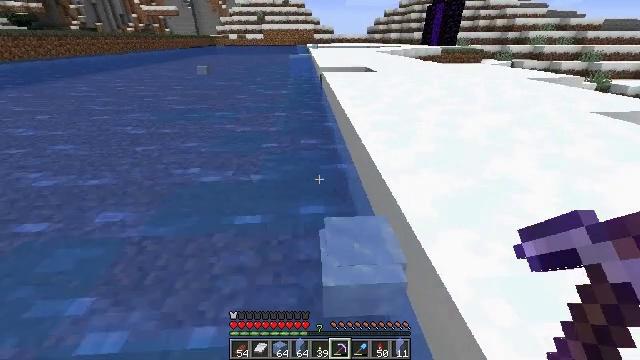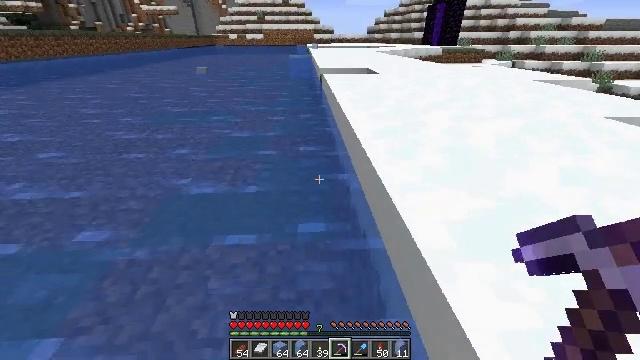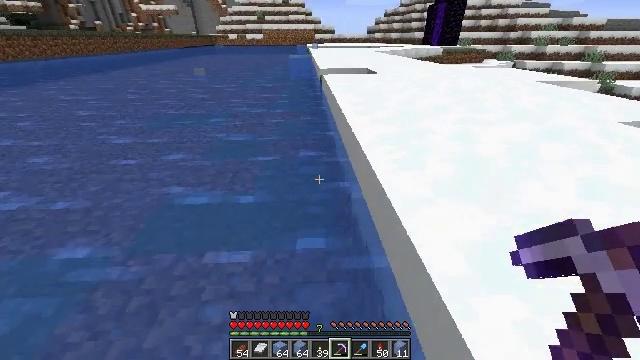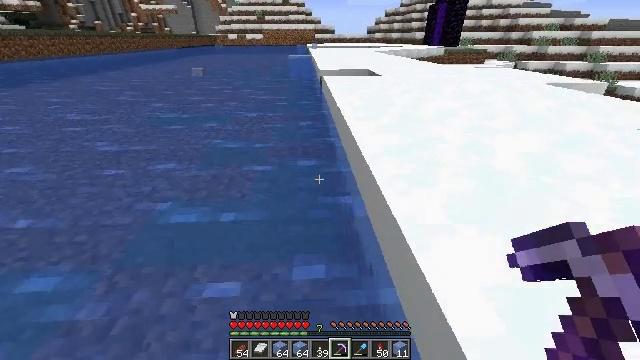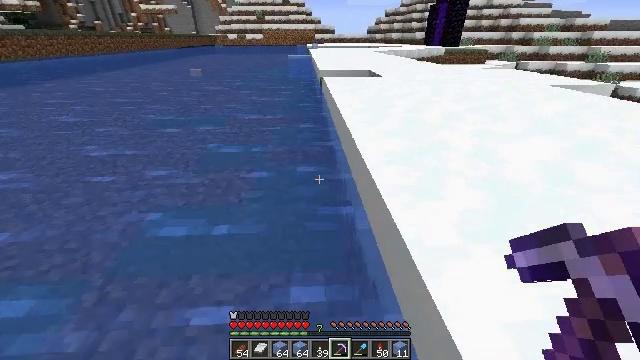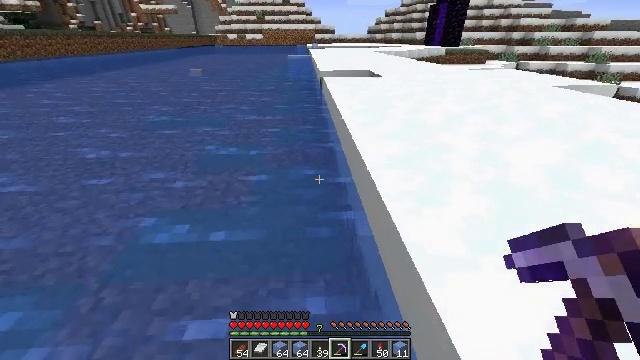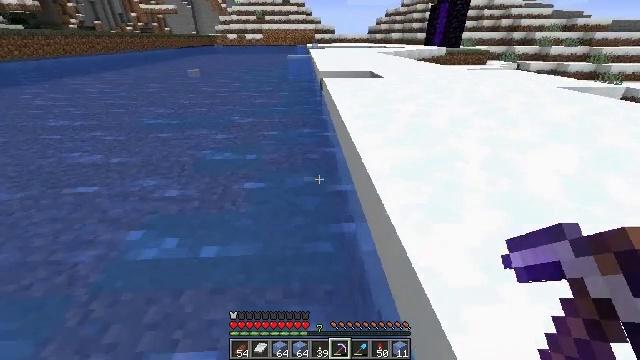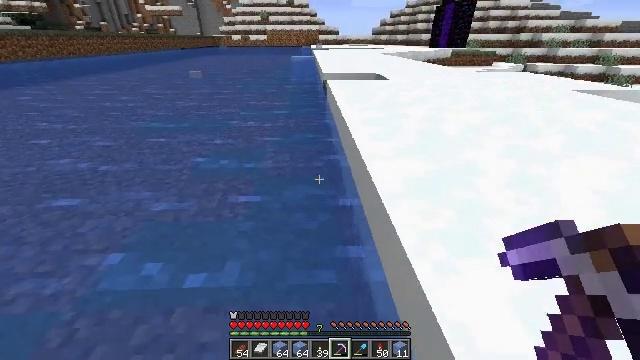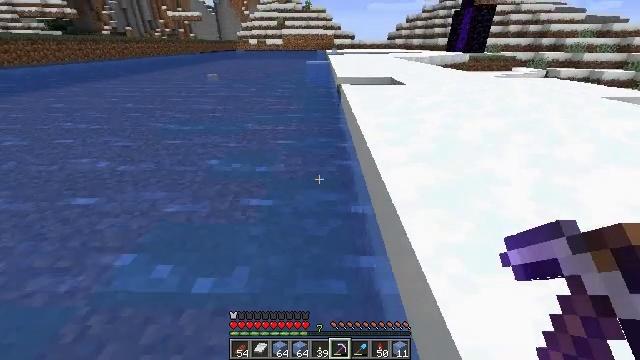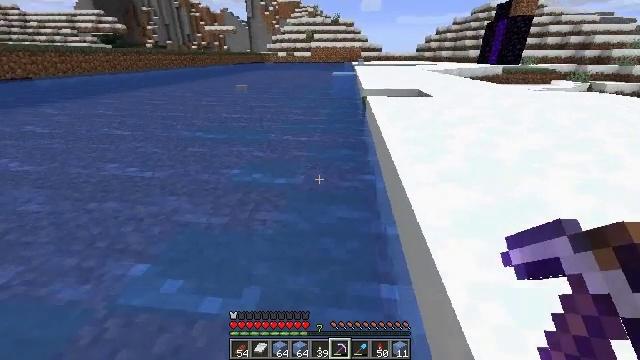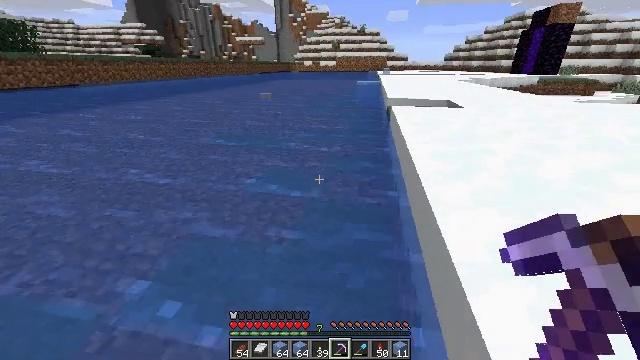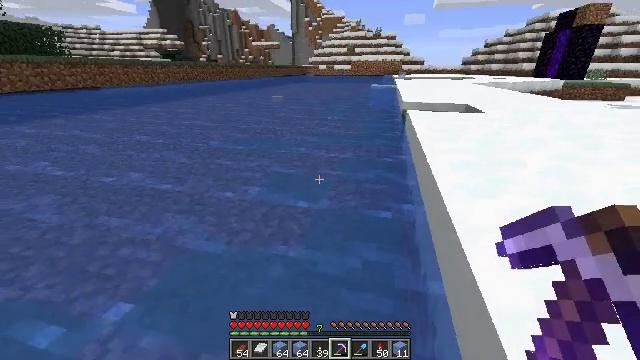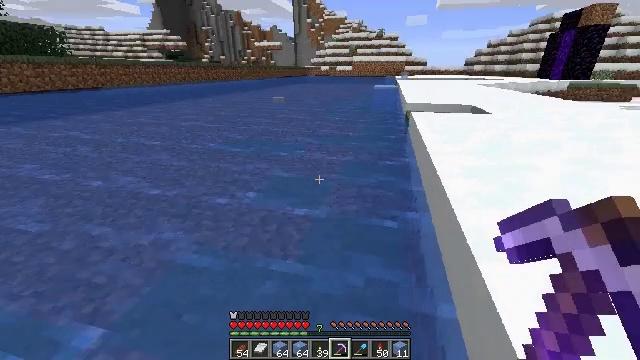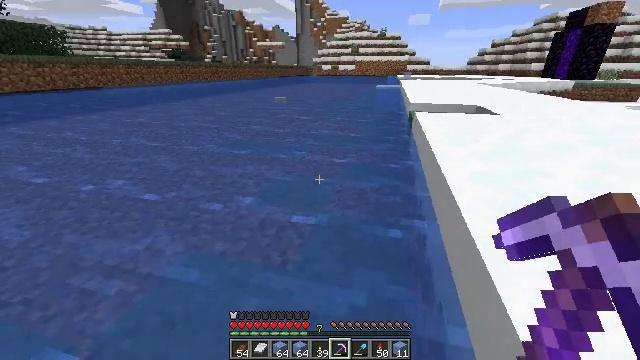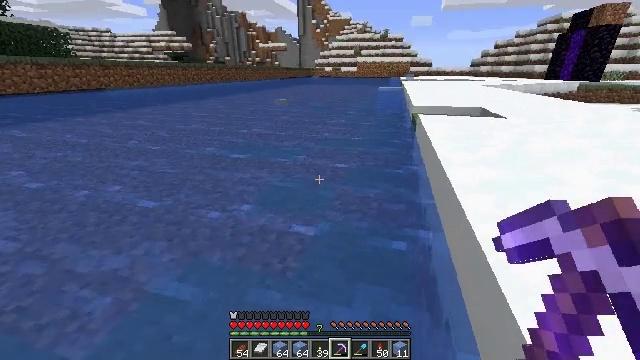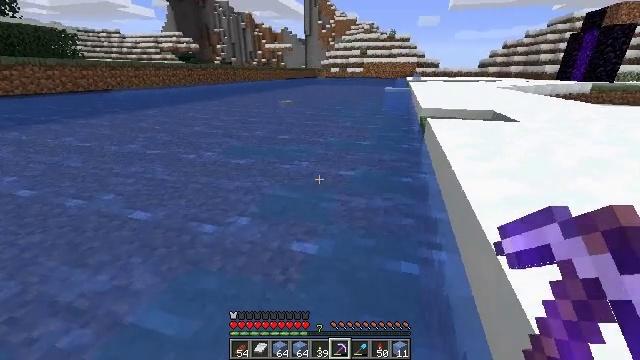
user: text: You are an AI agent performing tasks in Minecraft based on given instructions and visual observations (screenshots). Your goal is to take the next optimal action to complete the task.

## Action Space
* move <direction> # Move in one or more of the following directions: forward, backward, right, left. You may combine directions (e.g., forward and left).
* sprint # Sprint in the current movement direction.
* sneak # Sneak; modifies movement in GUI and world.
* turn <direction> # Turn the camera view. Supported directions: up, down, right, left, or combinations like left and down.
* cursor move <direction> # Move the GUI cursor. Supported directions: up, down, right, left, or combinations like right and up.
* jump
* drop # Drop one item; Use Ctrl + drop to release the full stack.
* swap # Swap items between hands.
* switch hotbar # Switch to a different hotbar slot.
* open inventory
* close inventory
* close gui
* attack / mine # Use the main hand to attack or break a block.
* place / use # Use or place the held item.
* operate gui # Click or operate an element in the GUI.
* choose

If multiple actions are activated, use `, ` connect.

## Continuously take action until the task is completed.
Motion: motion action
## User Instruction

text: Harvest the ice from frozen areas.
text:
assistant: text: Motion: move forward
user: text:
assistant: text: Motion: move forward
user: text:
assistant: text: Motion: move forward
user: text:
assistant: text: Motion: move forward
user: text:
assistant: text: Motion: move forward
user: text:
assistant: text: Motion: move forward
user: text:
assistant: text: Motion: move forward
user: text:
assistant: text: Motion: move forward, turn left
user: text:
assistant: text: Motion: move forward, turn left and up
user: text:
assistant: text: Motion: move forward, turn left and up
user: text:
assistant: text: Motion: move forward, turn left
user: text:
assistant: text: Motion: move forward
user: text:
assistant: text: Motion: move forward
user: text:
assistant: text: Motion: move forward
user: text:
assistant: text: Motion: move forward, turn left
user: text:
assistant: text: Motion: move forward, turn left
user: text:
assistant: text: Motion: move forward, turn left
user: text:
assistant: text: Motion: move forward, turn left
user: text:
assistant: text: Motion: move forward, turn left
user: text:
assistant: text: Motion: move forward
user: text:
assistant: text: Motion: move forward
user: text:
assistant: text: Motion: move forward
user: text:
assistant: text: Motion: move forward
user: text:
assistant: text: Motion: move forward
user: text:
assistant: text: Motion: move forward
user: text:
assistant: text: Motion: move forward
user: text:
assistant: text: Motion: move forward
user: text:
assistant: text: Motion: move forward
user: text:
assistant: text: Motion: move forward
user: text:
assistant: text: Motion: move forward